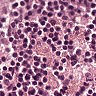
Metastatic tissue present: no